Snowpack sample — Loveland Pass, Silver Plume, Colorado, USA (2/11/26, 12:00 PM MST)
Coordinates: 39.663, -105.886
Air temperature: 35 °F
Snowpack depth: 82 cm
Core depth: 30 cm
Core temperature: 23 °F
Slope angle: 13°, slope face: 12°
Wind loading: high
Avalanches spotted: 1
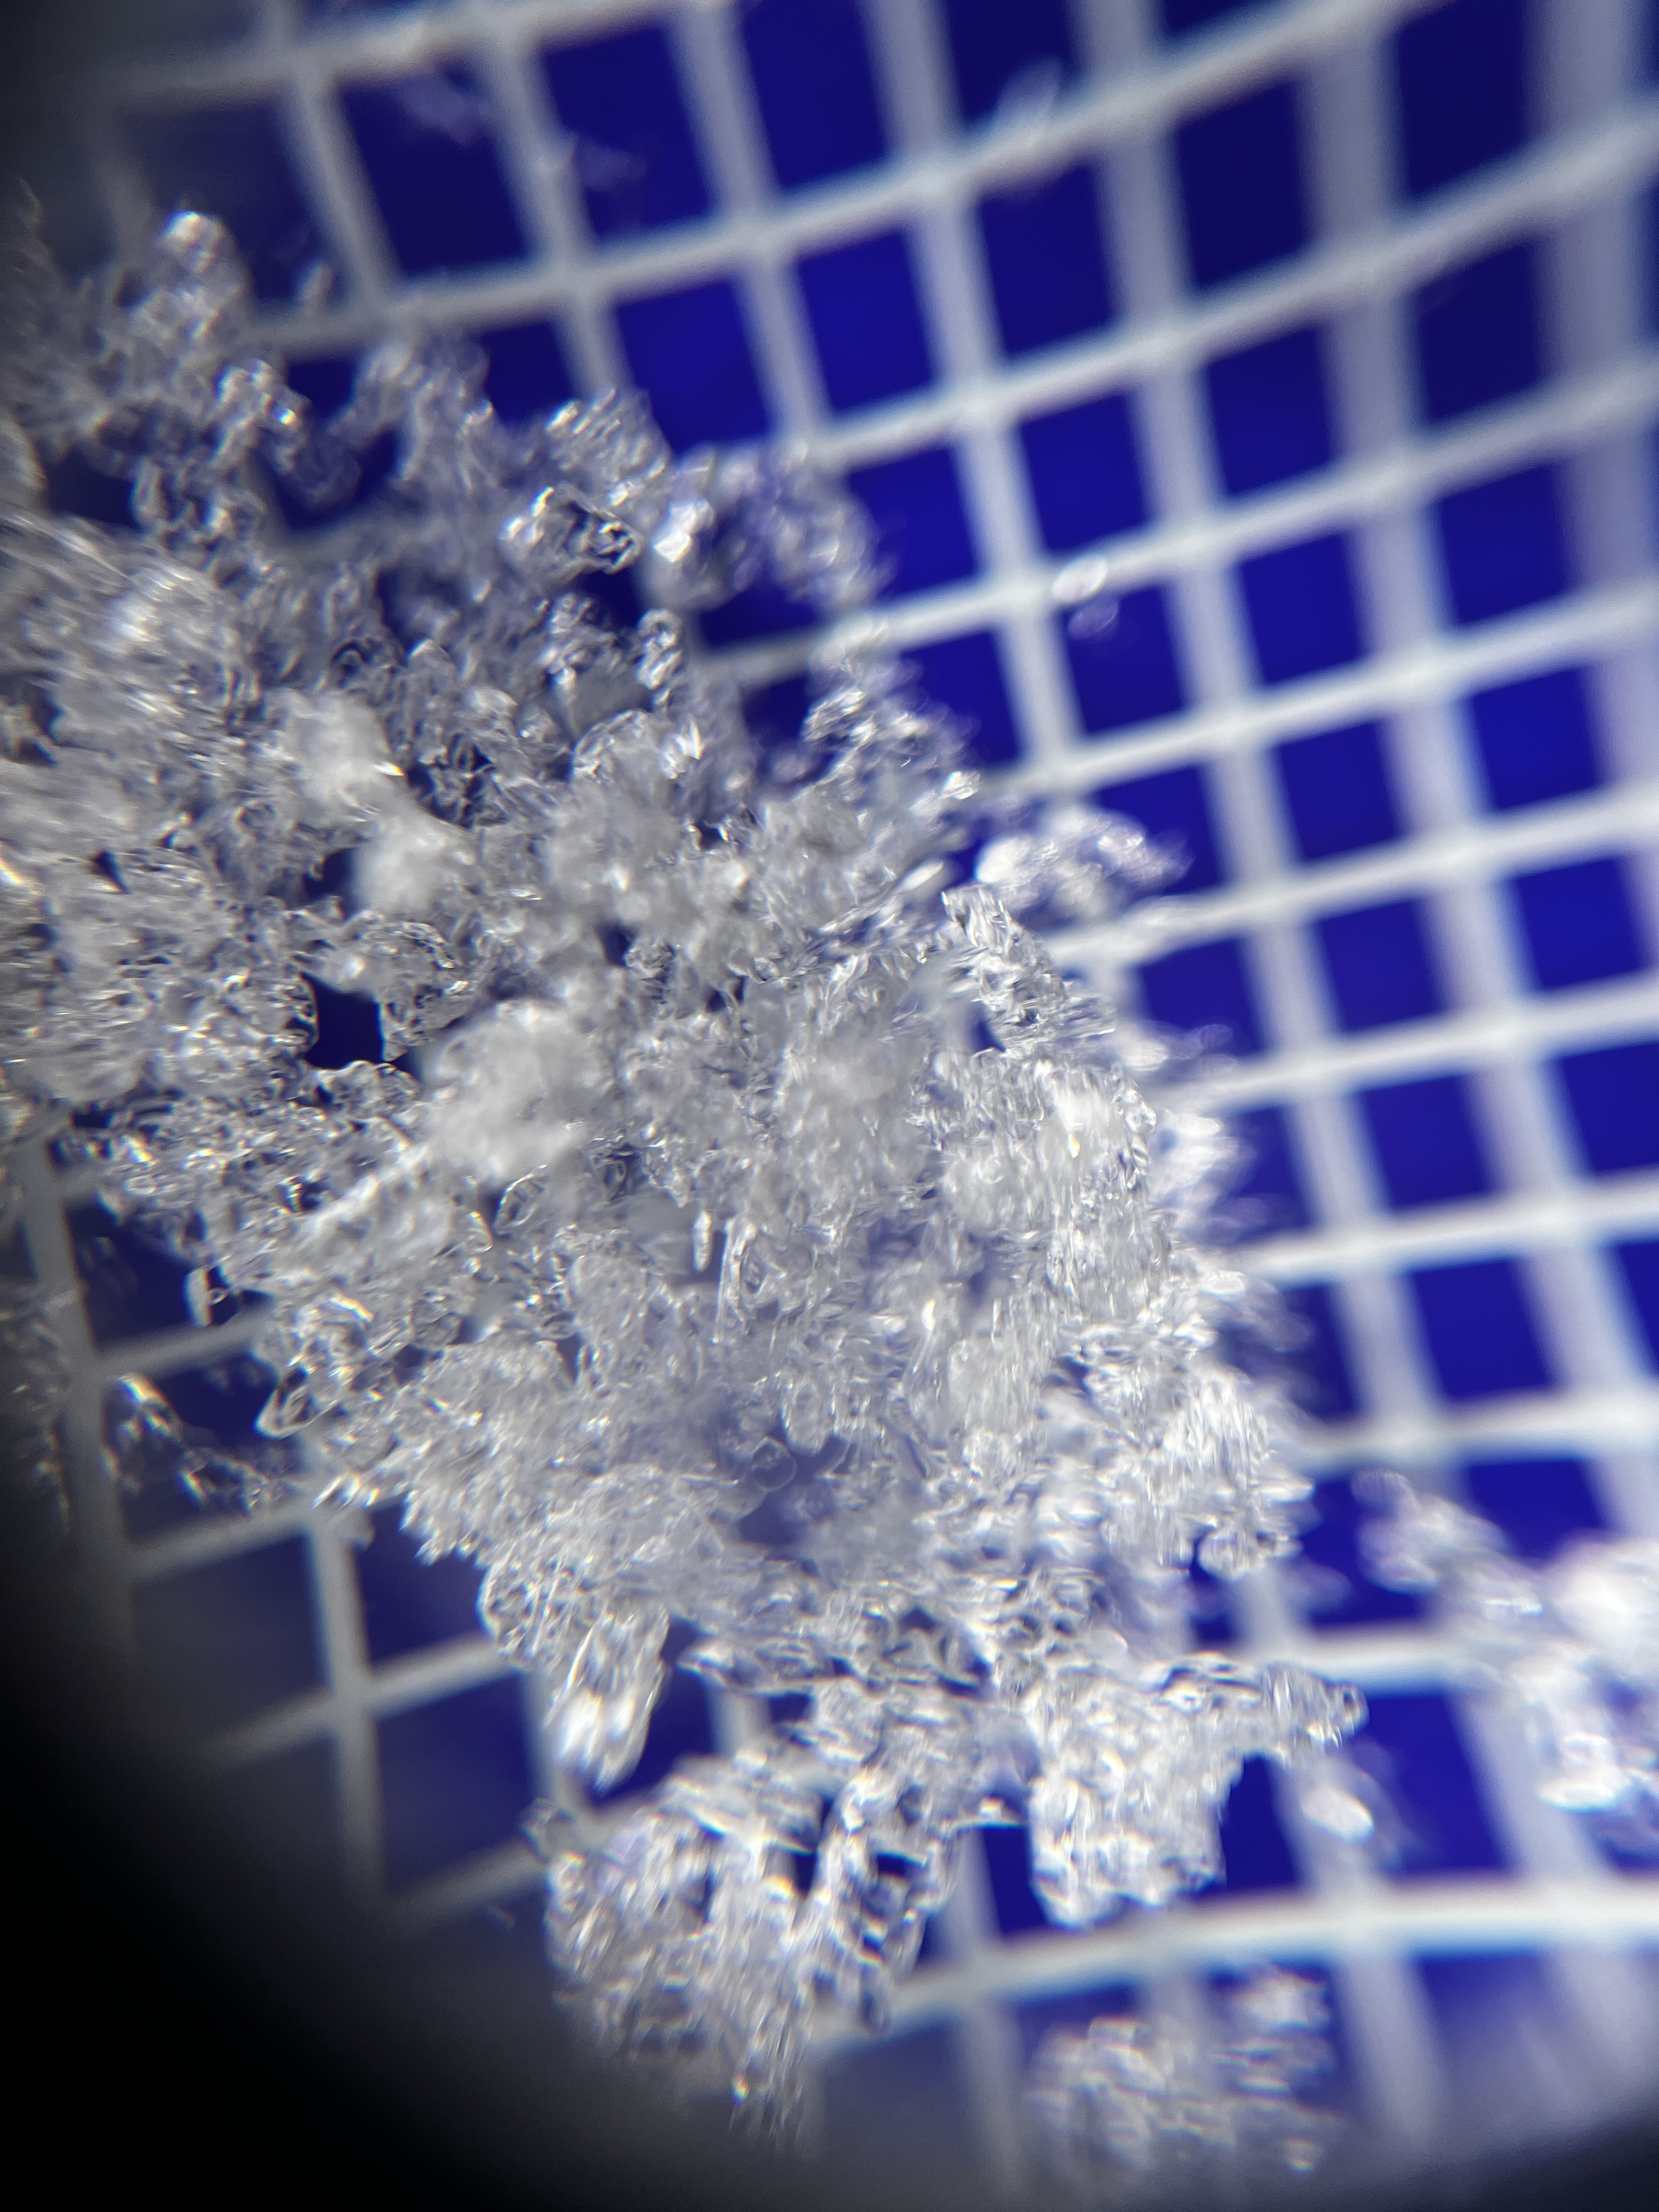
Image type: magnified_profile
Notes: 1 small avalanche spotted on the north side of the bowl, lots of wind loading